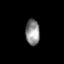
Tissue: prostate
Cell type: T cells
Senescence score: 0.3039
Nuclear area (px): 357
Mean DAPI intensity: 139.549